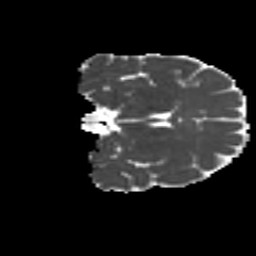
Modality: MD
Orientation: coronal
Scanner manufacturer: siemens
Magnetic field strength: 3 T
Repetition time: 4.16 s
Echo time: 0.0806 s